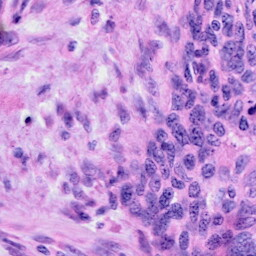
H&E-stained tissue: Cervix